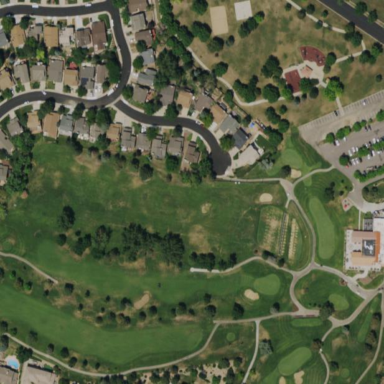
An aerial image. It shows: Driving range for golf on grass.